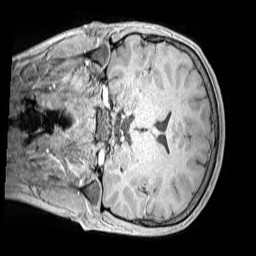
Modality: MP2RAGE
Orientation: coronal
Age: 13
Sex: male
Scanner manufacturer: siemens
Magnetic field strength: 3 T
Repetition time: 4 s
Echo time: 0.00299 s